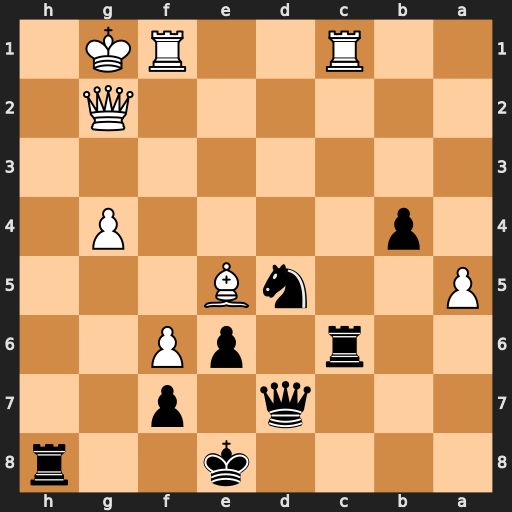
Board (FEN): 4k2r/3q1p2/2r1pP2/P2nB3/1p4P1/8/6Q1/2R2RK1
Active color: b
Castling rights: k
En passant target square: -
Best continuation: Rxc1 Rxc1 Qa7+ Qf2 Rh1+ Kg2 Qxf2+ Kxf2 Rxc1